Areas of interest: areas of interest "Shopping Mall"
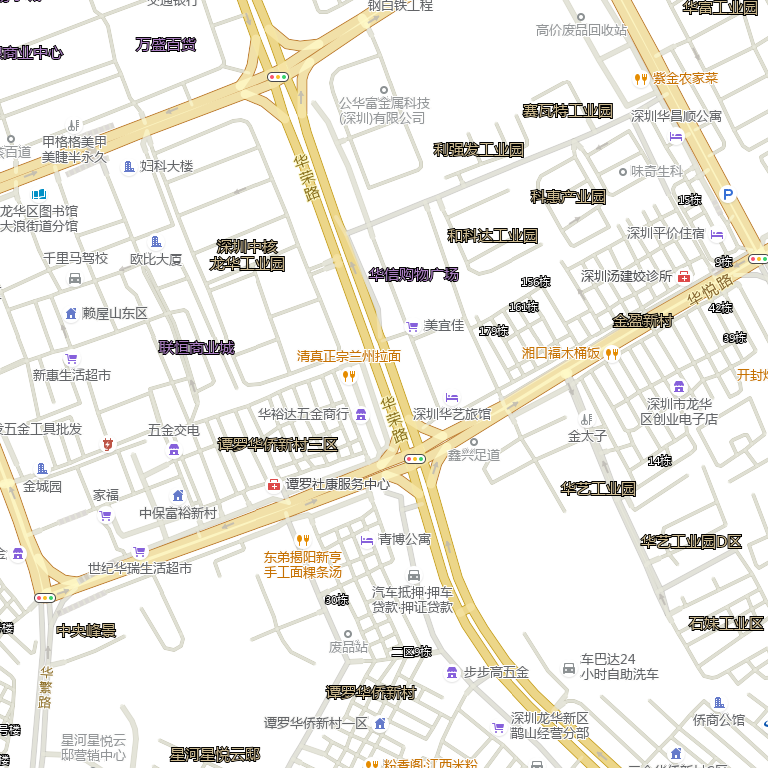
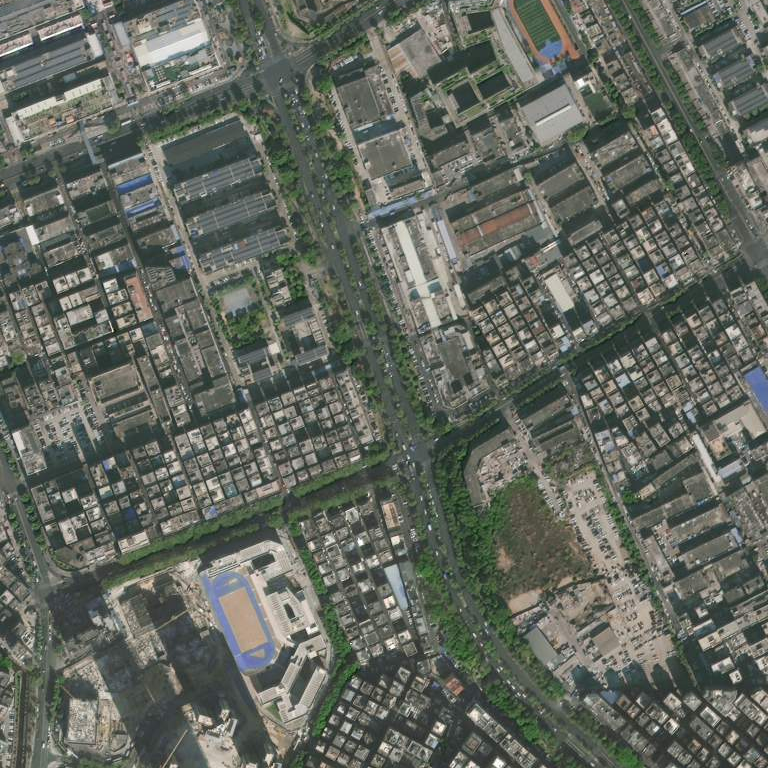